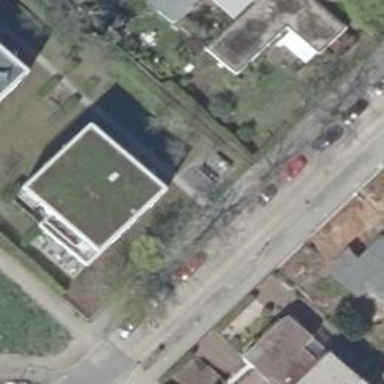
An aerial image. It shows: Residential road with concrete plates surface.